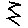
Label: zigzag